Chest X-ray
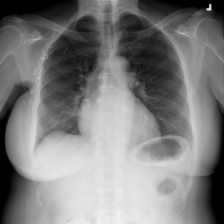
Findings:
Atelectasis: negative
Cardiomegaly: negative
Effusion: negative
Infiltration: negative
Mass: negative
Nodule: negative
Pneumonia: negative
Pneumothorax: negative
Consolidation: negative
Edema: negative
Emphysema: negative
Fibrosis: negative
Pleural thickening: negative
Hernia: negative